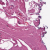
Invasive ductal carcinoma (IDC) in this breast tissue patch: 0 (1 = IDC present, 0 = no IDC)